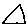
Label: triangle